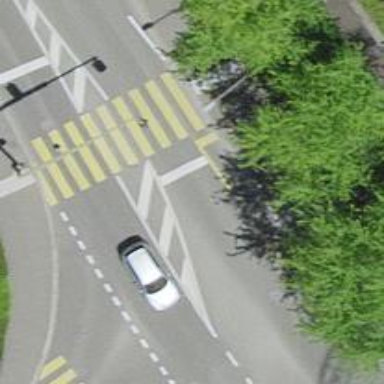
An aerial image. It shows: Road with traffic signals controlling the flow of traffic.